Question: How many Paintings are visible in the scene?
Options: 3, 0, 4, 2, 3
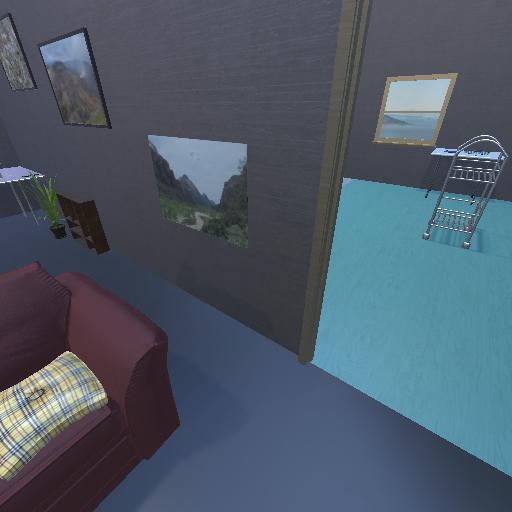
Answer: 3